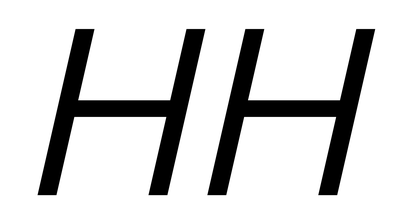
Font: InstrumentSans-Italic_Italic